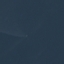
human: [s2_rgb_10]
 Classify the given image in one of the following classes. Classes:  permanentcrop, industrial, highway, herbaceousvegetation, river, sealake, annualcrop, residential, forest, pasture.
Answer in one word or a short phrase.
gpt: SeaLake